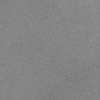
Atmospheric dust classification: dusty